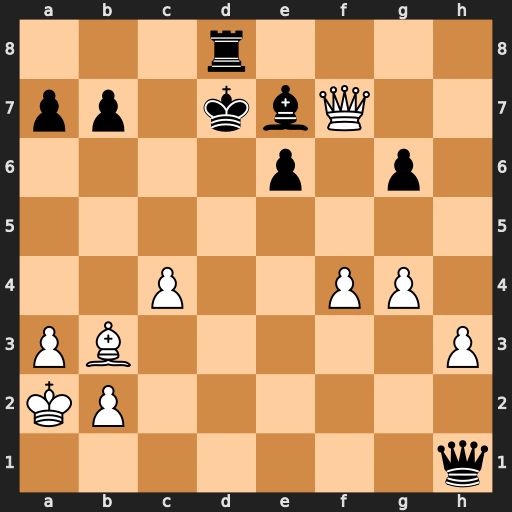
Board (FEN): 3r4/pp1kbQ2/4p1p1/8/2P2PP1/PB5P/KP6/7q
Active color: w
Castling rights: -
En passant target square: -
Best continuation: Ba4+ Kc7 Qxe7+